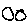
Label: circle